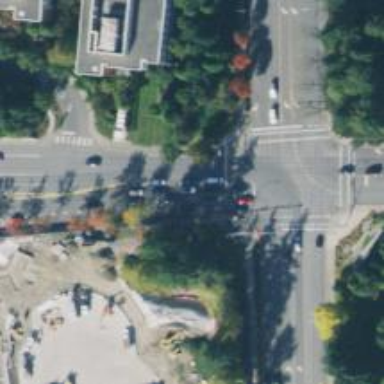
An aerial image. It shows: Marked road crossing.